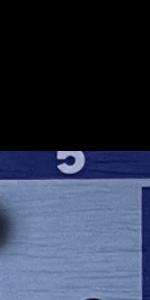
Label: Empty